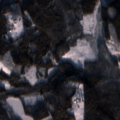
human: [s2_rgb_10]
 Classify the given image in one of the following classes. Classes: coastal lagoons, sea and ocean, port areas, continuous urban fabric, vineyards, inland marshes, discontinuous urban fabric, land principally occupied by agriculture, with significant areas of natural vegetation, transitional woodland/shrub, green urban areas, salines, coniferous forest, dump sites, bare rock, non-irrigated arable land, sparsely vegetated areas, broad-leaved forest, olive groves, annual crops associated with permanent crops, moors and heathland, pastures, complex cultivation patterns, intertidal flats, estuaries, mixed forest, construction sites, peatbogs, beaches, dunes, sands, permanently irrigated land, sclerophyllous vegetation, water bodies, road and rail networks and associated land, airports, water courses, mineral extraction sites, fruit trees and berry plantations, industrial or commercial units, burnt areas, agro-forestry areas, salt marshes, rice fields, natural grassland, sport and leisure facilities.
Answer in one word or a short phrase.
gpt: land principally occupied by agriculture, with significant areas of natural vegetation, coniferous forest, mixed forest, transitional woodland/shrub